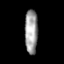
Tissue: prostate
Cell type: T cells
Senescence score: 0.3068
Nuclear area (px): 563
Mean DAPI intensity: 157.428